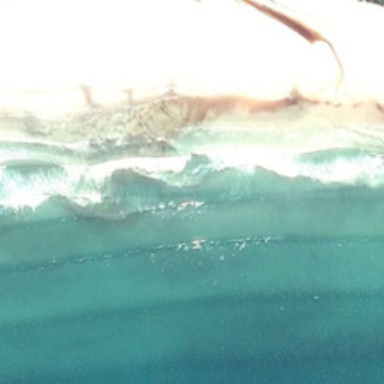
White waves in green ocean are near yellow beach .